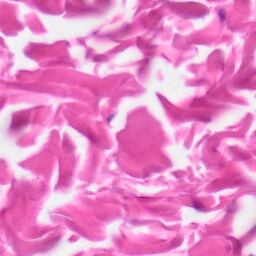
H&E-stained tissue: Skin